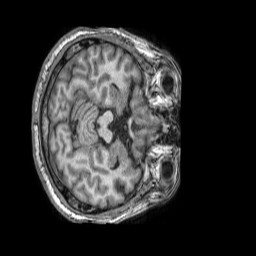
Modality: T1w
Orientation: axial
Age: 51
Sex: male
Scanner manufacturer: philips
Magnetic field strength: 1.5 T
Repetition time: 0.00725 s
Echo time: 0.003288 s